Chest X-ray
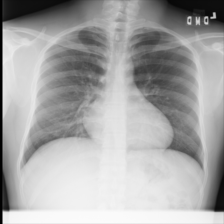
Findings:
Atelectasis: negative
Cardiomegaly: negative
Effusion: negative
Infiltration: positive
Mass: negative
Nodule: negative
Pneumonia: negative
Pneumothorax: negative
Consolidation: negative
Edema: negative
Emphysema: negative
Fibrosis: negative
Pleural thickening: negative
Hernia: negative